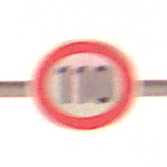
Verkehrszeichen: Geschwindigkeit110
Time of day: Night
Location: Outdoor (Urban)
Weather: Overcast
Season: Winter
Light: Artificial